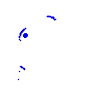
Particle: electron